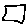
Label: square